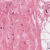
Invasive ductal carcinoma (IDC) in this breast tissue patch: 0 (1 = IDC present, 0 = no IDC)